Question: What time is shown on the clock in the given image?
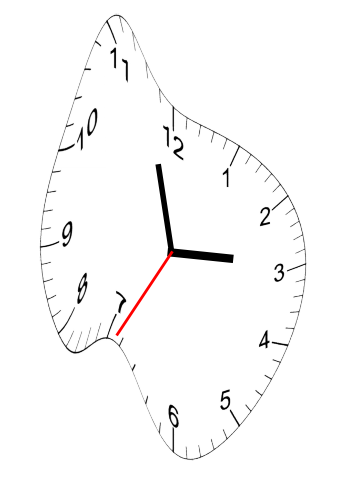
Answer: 02:57:35